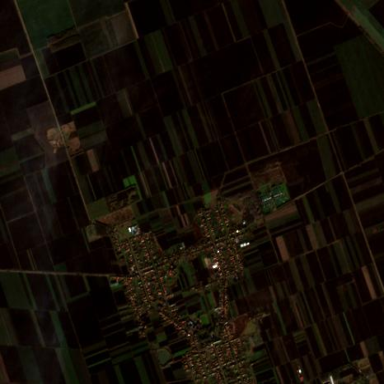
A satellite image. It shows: Picturesque farmland scene.